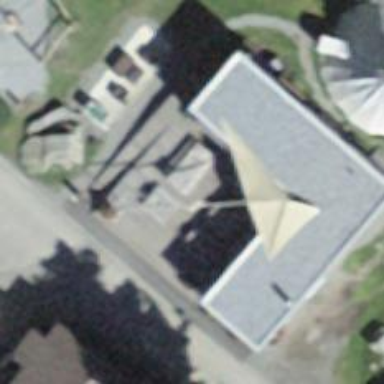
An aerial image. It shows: Restaurant.